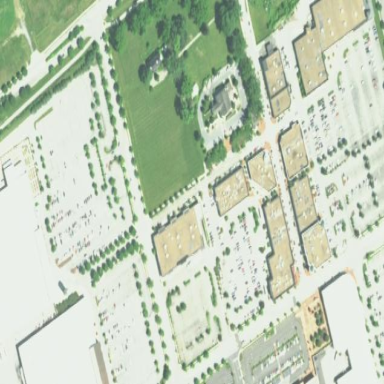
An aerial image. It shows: Retail area.